【题型】填空题　【知识点】平面几何　【难度】medium
如图，在 \(\text{Rt}\triangle ABC\) 中，\(\angle A = 90^\circ\)，\(AB = AC = 2\)，\(E,F\) 为 \(BC\) 上的动点，且 \(EF = \sqrt{2}\)，则 \(\overrightarrow{AE} \cdot \overrightarrow{AF}\) 的取值范围为 \underline{\quad\quad\quad}.

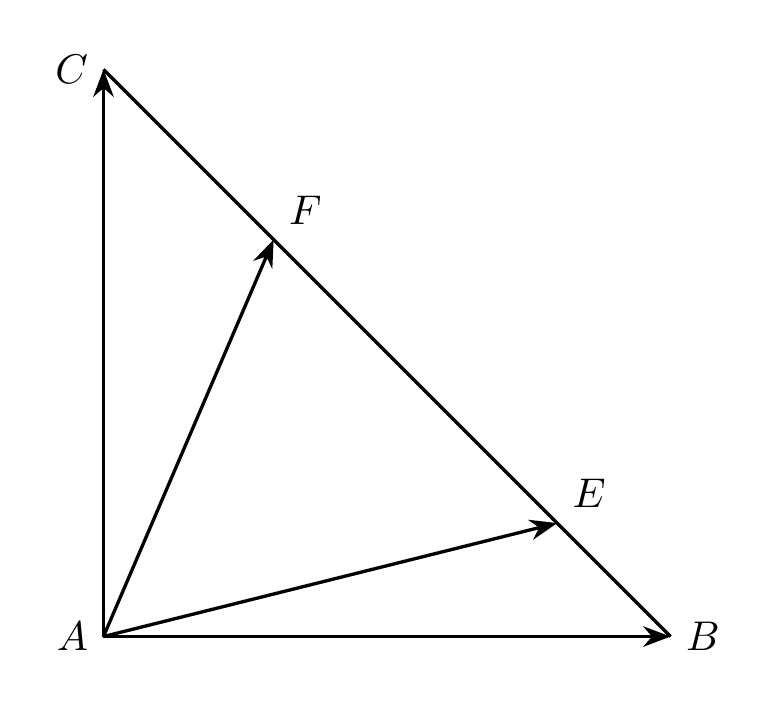
【解答】
【答案】\(\left[\frac{3}{2},2\right]\)

【分析】根据题意分别取 \(\overrightarrow{BC}\)，\(\overrightarrow{EF}\) 的中点 \(\overrightarrow{D}\)，\(\overrightarrow{G}\)，由极化恒等式可得 \(\overrightarrow{AE} \cdot \overrightarrow{AF} = \overrightarrow{AG}^2 - \frac{1}{2}\)，分别讨论 \(\overrightarrow{AG}^2\) 的最值情况，从而可求解。

【详解】如图，分别取 \(\overrightarrow{BC}\), \(\overrightarrow{EF}\) 的中点 \(\overrightarrow{D}\), \(\overrightarrow{G}\)，则
\(
\overrightarrow{AE} \cdot \overrightarrow{AF} = \overrightarrow{AG}^2 - \overrightarrow{GE}^2 = \overrightarrow{AG}^2 - \frac{1}{2}.
\)

当点 \(E\) 运动到点 \(B\) 时 \(AG\) 取到最大值，此时 \(BG = \frac{\sqrt{2}}{2}\),

由余弦定理解得 \(AG^2 = BG^2 + AB^2 - 2BG \cdot AB\cos\frac{\pi}{4} = \frac{5}{2}\),

此时 \((\overrightarrow{AE} \cdot \overrightarrow{AF})_{\max} = 2\),

当点 \(E,F\) 都运动到 \(BD,DC\) 的中点，即点 \(G\) 与点 \(D\) 重合时 \(AG\) 取到最小值，\(AG^2 = AD^2 = 2\),

此时 \((\overrightarrow{AE} \cdot \overrightarrow{AF})_{\min} = \frac{3}{2}\)，所以 \(\overrightarrow{AE} \cdot \overrightarrow{AF} \in \left[\frac{3}{2},2\right]\).

故 \(\overrightarrow{AE} \cdot \overrightarrow{AF}\) 的取值范围为 \(\left[\frac{3}{2},2\right]\).

故答案为: \(\left[\frac{3}{2},2\right]\).
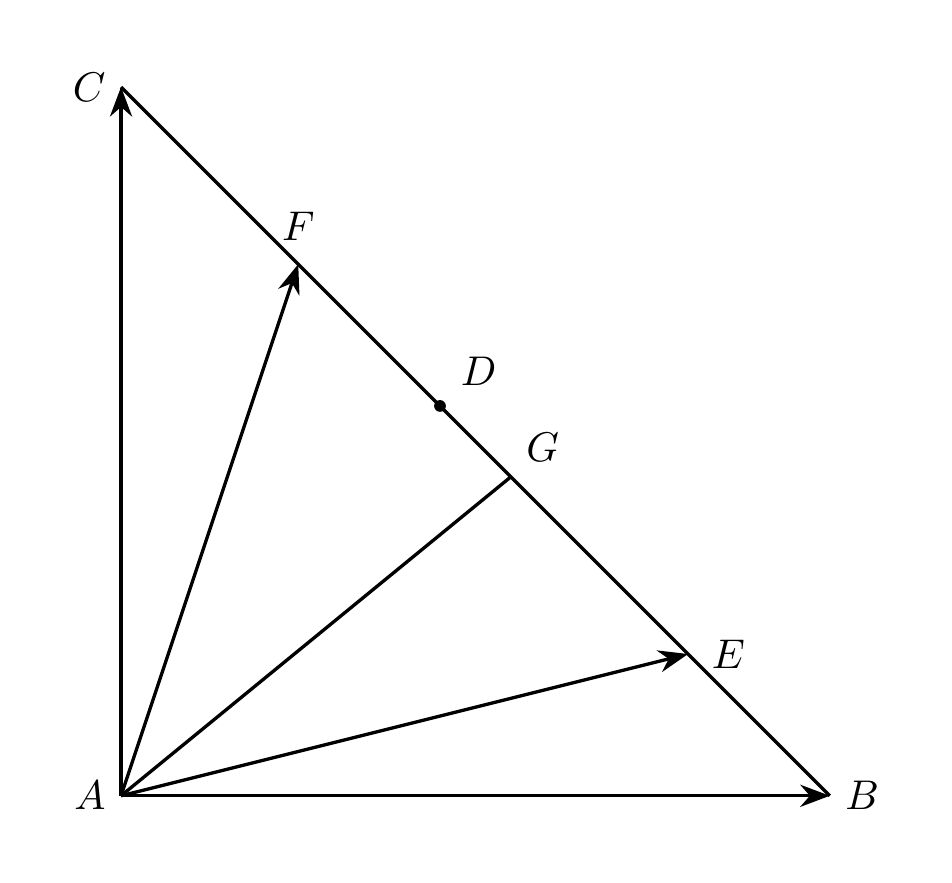